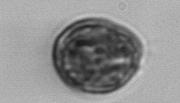
Label: Prorocentrum